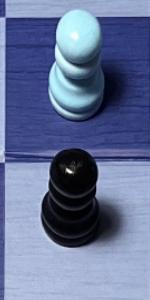
Label: Pawn_Black